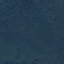
Land use / land cover: Forest